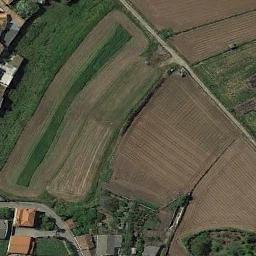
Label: terrace